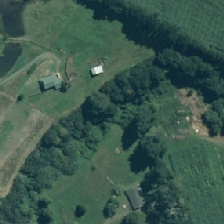
Land cover: deciduous_hardwood